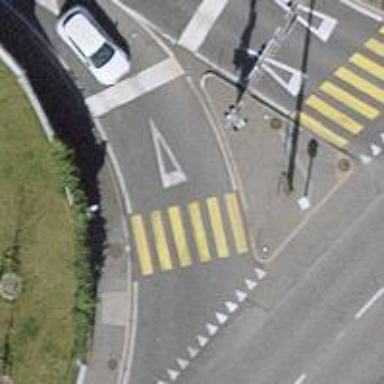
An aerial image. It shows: Footway crossing with marked asphalt surface.